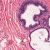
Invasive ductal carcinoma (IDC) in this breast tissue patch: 0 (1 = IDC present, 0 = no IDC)